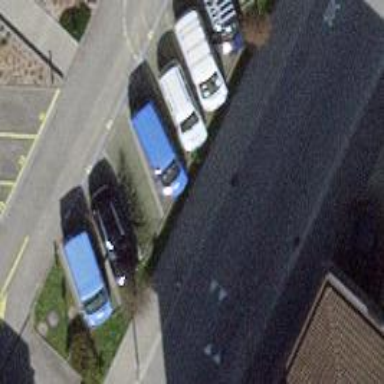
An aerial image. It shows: Street-side parking area.